Field crop: maize
Growth stage: 2
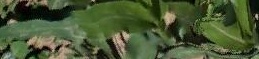
Species: maize